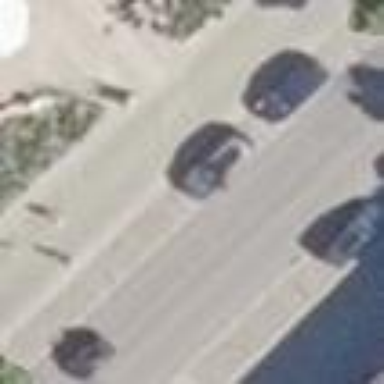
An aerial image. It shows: Normal street-side parking space.